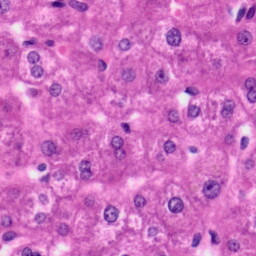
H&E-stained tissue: Liver